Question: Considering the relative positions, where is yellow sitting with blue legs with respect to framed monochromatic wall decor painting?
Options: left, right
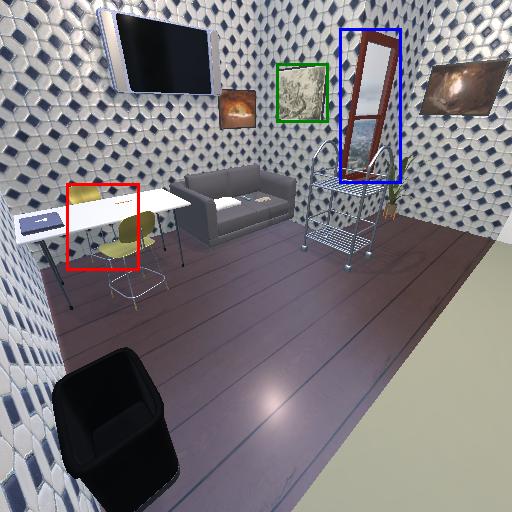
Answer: left